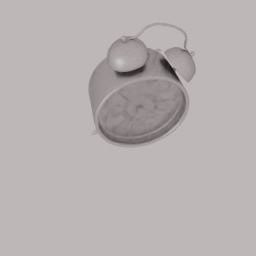
Label: electronics